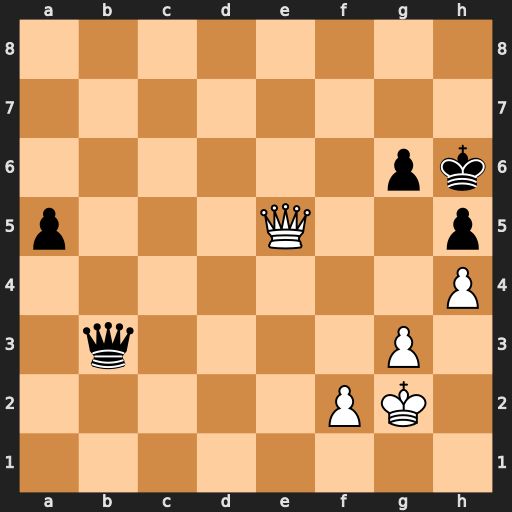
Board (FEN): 8/8/6pk/p3Q2p/7P/1q4P1/5PK1/8
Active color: w
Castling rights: -
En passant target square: -
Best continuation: Qh8#